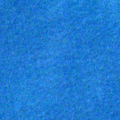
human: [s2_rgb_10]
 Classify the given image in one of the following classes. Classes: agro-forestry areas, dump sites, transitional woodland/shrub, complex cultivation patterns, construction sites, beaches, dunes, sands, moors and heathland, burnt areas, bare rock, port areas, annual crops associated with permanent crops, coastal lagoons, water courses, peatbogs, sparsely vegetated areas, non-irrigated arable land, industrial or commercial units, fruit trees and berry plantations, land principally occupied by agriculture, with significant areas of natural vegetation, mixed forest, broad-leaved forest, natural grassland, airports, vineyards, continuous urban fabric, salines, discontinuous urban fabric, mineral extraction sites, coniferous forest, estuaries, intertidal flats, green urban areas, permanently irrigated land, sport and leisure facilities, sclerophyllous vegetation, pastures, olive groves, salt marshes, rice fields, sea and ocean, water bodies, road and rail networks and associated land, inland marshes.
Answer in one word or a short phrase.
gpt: sea and ocean